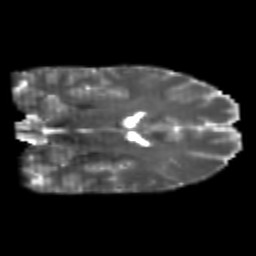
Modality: T2w
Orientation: coronal
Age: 22
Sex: male
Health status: healthy
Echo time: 0.074 s